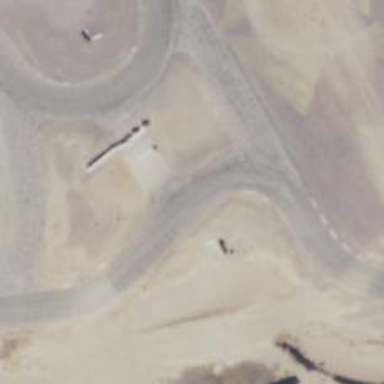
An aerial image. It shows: Motor sport raceway.